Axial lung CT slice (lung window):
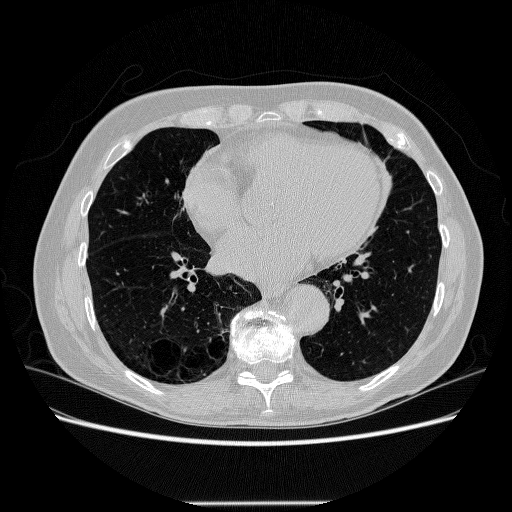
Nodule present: no